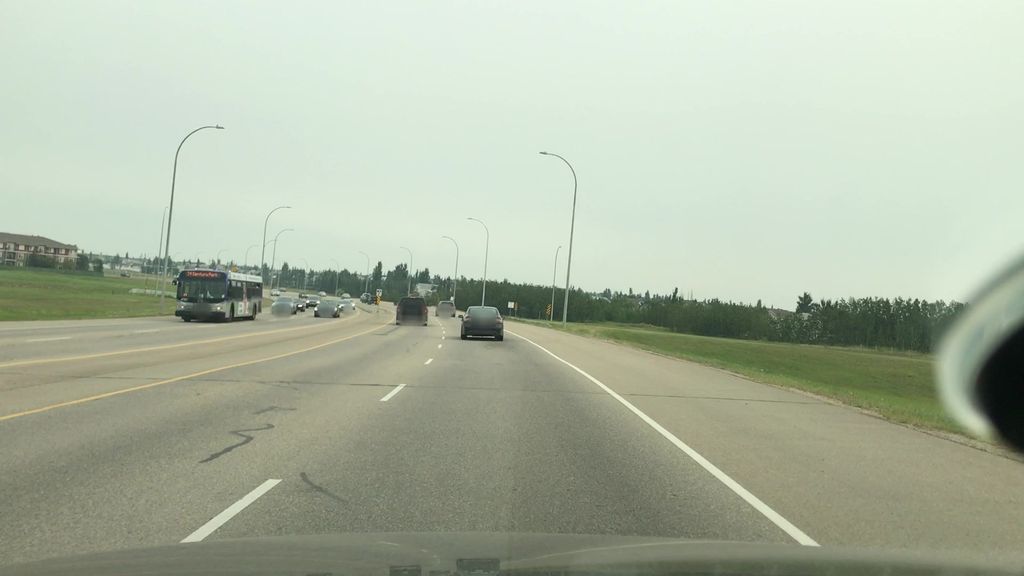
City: edmonton